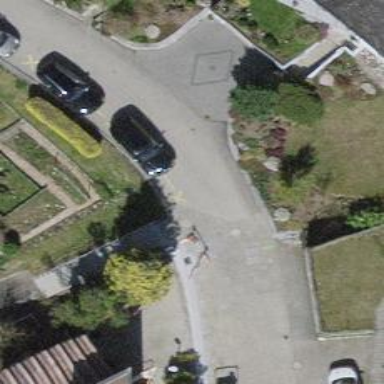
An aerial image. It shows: Set of steps on the road.